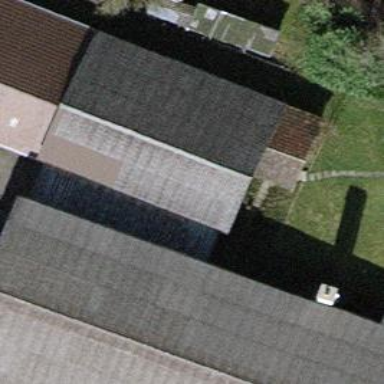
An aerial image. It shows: View of roof of building.